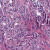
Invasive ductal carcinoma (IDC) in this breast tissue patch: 1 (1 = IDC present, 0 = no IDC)